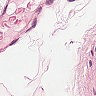
Metastatic tissue present: no